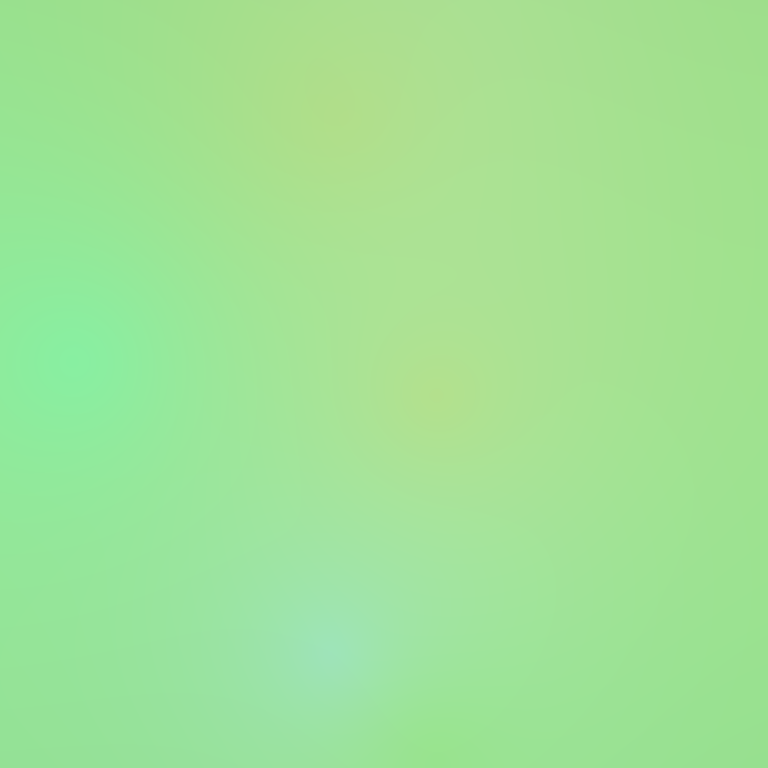
Abstract light effect, smooth gradient from soft green to light cyan, calm atmosphere, diffuse light, no room, no furniture, no objects.